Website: lowes
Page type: customer-info-address
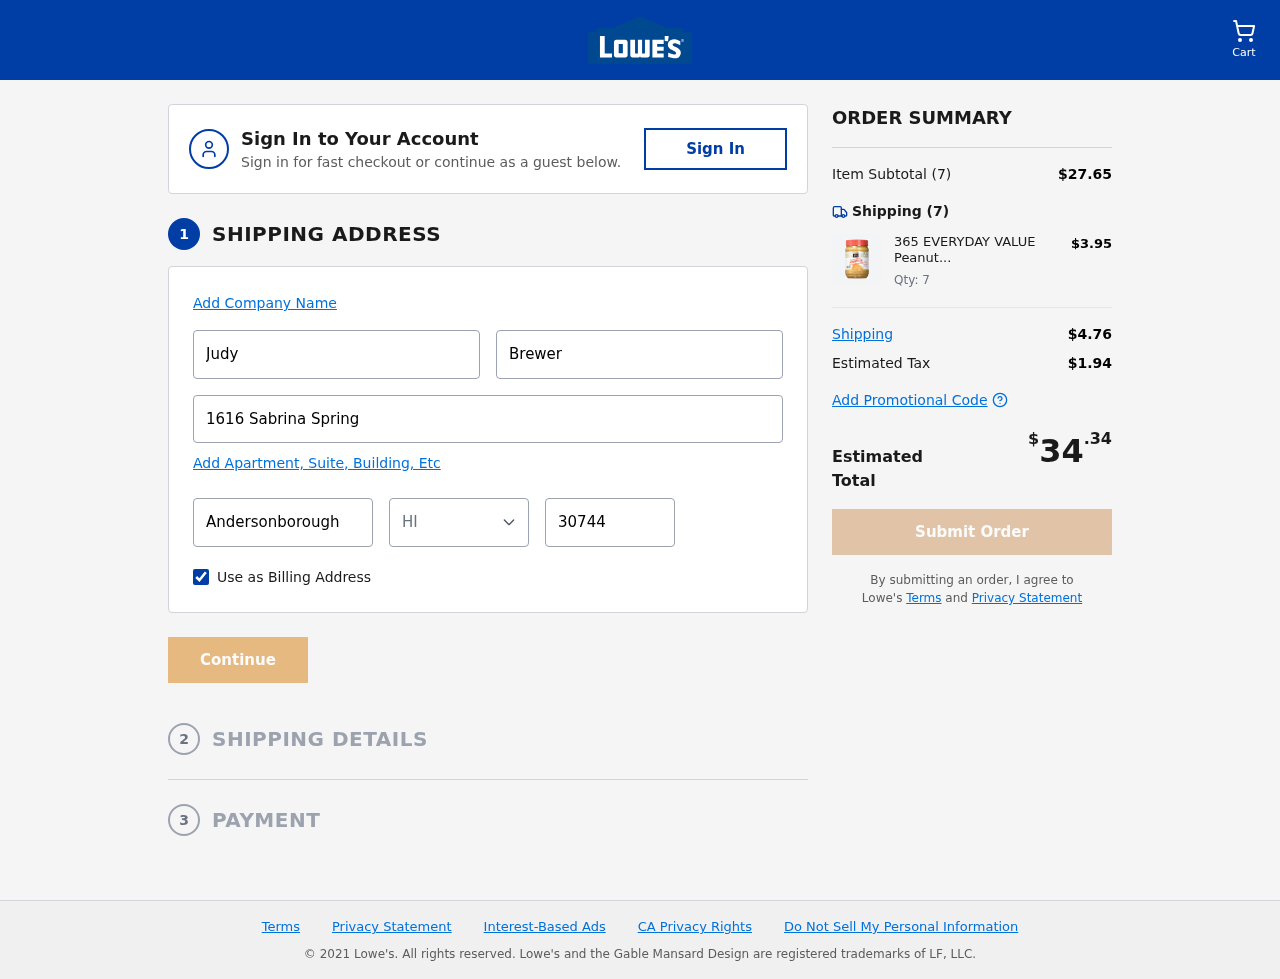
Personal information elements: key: PII_CITY
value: Andersonborough
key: PII_FIRSTNAME
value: Judy
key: PII_LASTNAME
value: Brewer
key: PII_POSTCODE
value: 30744
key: PII_STATE_ABBR
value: HI
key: PII_STREET
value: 1616 Sabrina Spring
Product elements: key: PRODUCT1_NAME
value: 365 EVERYDAY VALUE Peanut Butter Creamy, 500 GR
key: PRODUCT1_PRICE
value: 3.95
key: PRODUCT1_QUANTITY
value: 7
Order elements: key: ORDER_NUM_ITEMS
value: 7
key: ORDER_SUBTOTAL
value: $27.65
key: ORDER_NUM_ITEMS2
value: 7
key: ORDER_SHIPPING_COST
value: $4.76
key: ORDER_TAX
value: $1.94
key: ORDER_TOTAL
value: $34.34